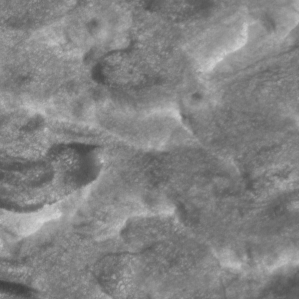
Label: non_frost